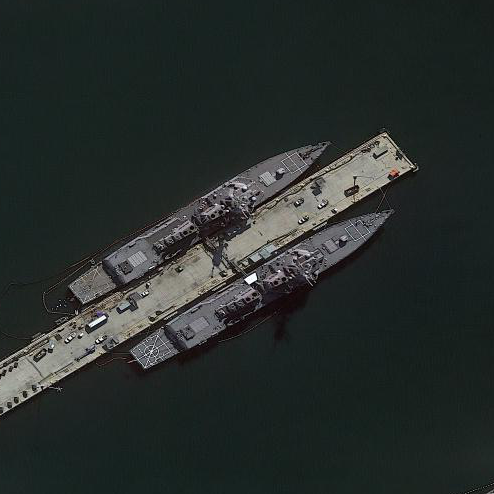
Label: destroyer